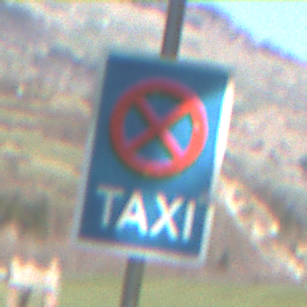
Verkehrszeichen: Taxenstand
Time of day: MorningAfternoon
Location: Outdoor (Nature)
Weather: PartlyCloudy
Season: NotSpecified
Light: Natural